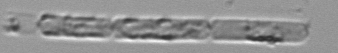
Label: Cerataulina_pelagica